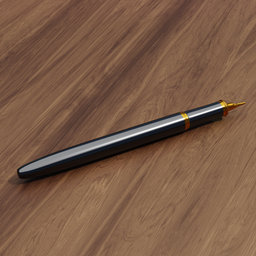
Label: tools